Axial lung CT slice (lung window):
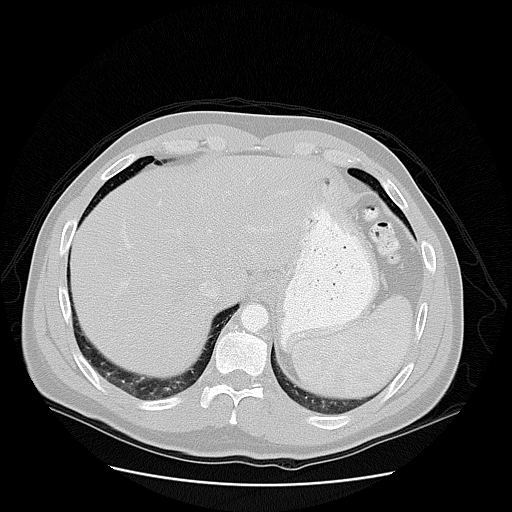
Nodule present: no